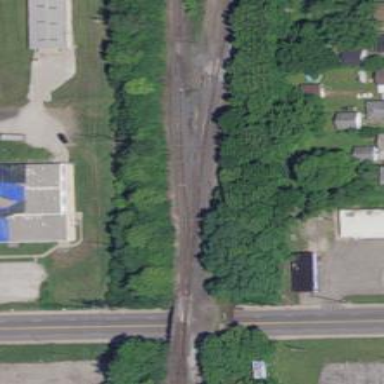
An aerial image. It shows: Railway spur service.